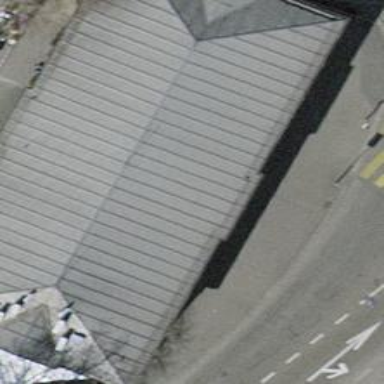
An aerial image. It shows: Hipped roof building serving as nightclub.